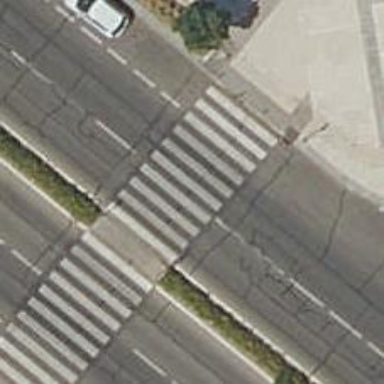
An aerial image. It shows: Unmarked zebra crossing on footway.